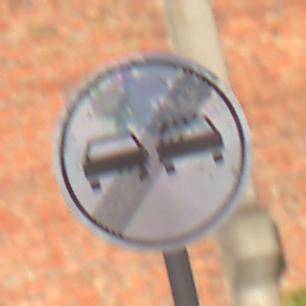
Verkehrszeichen: EndeUeberholverbot
Umgebung: Outdoor, Suburban
Tageszeit: MorningAfternoon
Wetter: PartlyCloudy
Licht: Natural
Jahreszeit: NotSpecified
Kontrast: HighContrast